Question: Bit of a complicated question, I apologize if it is something stupid that I've missed. I've tried many solutions and solved it in a way but now the Reference Number within Customer will not increment on the .csv file?
This is the initial reference number being held to be used by the factory...
'''
abstract class ReferenceNo
{
static protected int _refNo;
static public int ReferenceNumber
{
get
{
return _refNo;
}
}
}
'''
This is the factory which SHOULD increment the reference number...
'''
class ReferenceNoFactory
{
static private int lastbookingrefno = 0; // Last used booking reference number.
static private int lastcustomerrefno = 0; // Last used customer reference number.
static public ReferenceNo FactoryMethod(string type)
{
if (type == "Booking")
{
lastbookingrefno++; // Create new booking reference number.
return new Booking(lastbookingrefno);
}
else if (type == "Customer")
{
lastcustomerrefno++; // Create a new customer reference number.
return new Customer(lastcustomerrefno);
}
else
return null; // Default, only a booking or customer reference number can be created.
// Nothing else should be returned, or null.
}
}
'''
This is the first part of the Customer class which gets the reference number and uses a logger instance to save it to the .csv file...
'''
class Customer : ReferenceNo
{
static private string FirstName;
static private string LastName;
static private string Address;
public Customer(int refNo)
{
ReferenceNo._refNo = refNo;
}
static public void LogFile()
{
ReferenceNoFactory.FactoryMethod("Customer");
CustomerLogger firstlogger = CustomerLogger.Instance;
firstlogger.log(Customer.ReferenceNumber, Customer.firstname, Customer.lastname, Customer.address);
}
'''
And this is the logger which holds the filepath etc...
'''
private static CustomerLogger instance;
private CustomerLogger() {}
public static CustomerLogger Instance
{
get
{
if ( instance == null)
{
instance = new CustomerLogger();
}
return instance;
}
}
public void log(int custnum, string firstname, string lastname, string address)
{
System.IO.File.AppendAllText("F:\Software Dev 2\Coursework 2\Mia-CourseWork2\Customers.csv", "CustRefNum," + custnum + ",FirstName, " + firstname + ",LastName," + lastname + ",Address," + address + "
");
}
'''
The Reference number stays 1?...

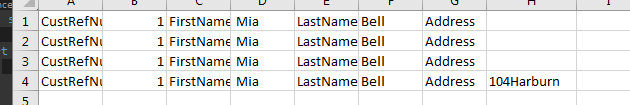
Answer: I'm having trouble replicating your problem, I ran your example:
'''
static void Main(string[] args)
{
Customer.LogFile();
Customer.LogFile();
}
'''
I modified the logger to be simply:
'''
public void log(int custnum, string firstname, string lastname, string address)
{
Console.WriteLine(Customer.ReferenceNumber);
}
'''
I get the following output:
> 12
I would suggest that you take a more conventional approach to your custom class and simply have non-static properties. If you want to store the last booking reference and the last customer reference I suggest you do use a property on the ReferenceNoFactory.